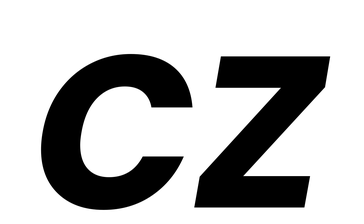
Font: Poppins-SemiBoldItalic